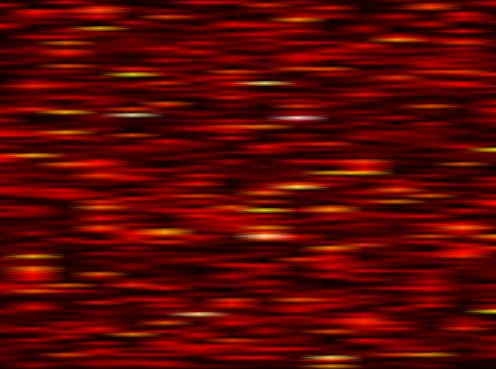
Label: OFDM